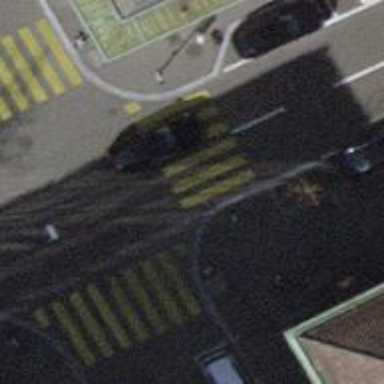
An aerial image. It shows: Kerb barrier.